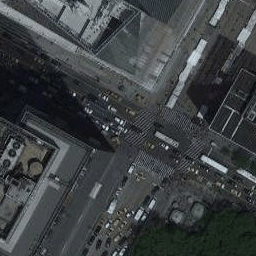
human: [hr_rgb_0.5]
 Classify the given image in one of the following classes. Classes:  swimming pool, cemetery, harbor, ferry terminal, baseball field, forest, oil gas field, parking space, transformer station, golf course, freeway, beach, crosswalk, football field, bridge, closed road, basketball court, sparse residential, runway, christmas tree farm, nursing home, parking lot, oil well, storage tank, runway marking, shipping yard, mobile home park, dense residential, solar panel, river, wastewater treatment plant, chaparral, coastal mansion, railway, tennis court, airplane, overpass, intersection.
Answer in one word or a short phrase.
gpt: intersection